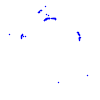
Particle: pion